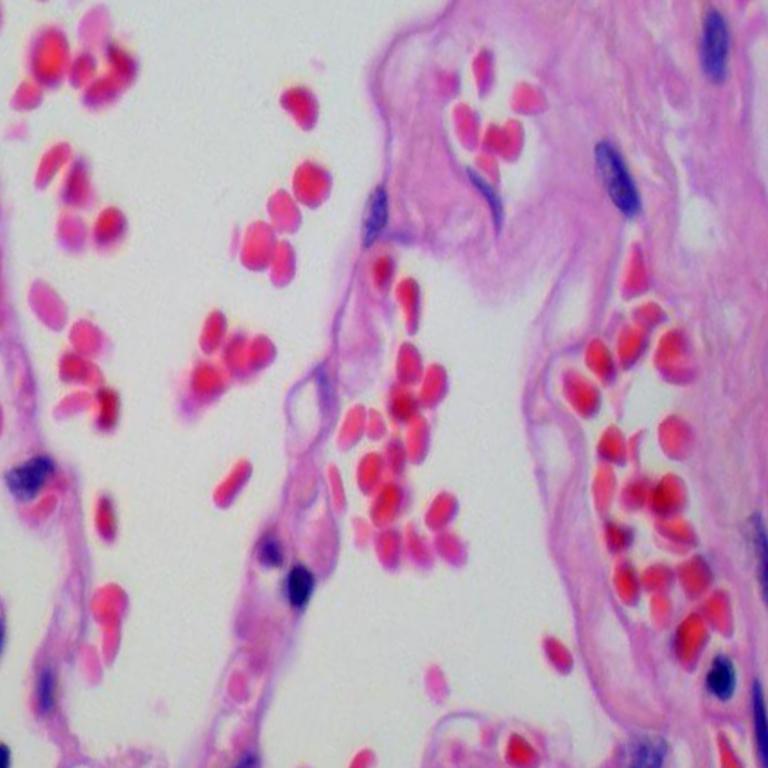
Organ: lung
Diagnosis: benign